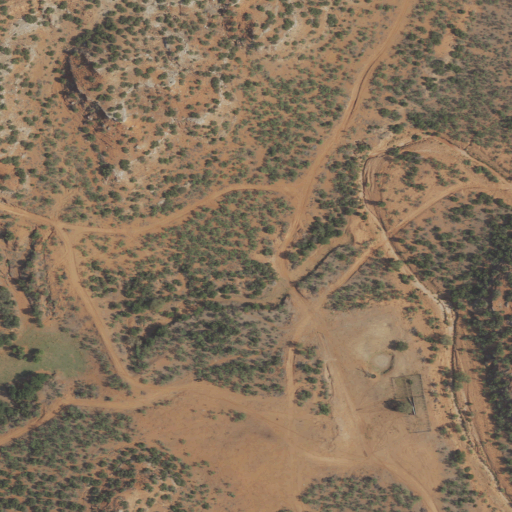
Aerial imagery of valley in Texas named Pole Canyon containing shrub, mixed forest, and evergreen forest